Question: See the figure below for a solution in VS2008 which implements WCF between a Cient and a Host. The Client is a simple Windows Form Application and the Host is a Console Application. I intend to use a Windows Service as the Host, but for now I am using a Console Application for simplicity and debugging.
The communication between the two is the DCCService (WCF portion) using netNamedPipeBinding; the Client and Host will all reside on the same machine. Also, I know it is good practice to separate the WCF service from the Host, so that the Host can easily be changed, which is good in my case.

Where should the work be done that clients will call?
The work I want my service to do is to poll a hardware controller at a set interval constantly in the background. While the DCCService exposes methods to any clients that want to know about this data.
Should the hardware controller code (setup(), connect(), work() etc.) be done in DCCService Project or Host Project? If it is done in the Host Project how does the DCCService class grab the data from the Controller class in the Host project? Likewise, how would this be done if Controller class were in DCCService Project? Which is better?
I think I am missing something fairly basic here. I appreciate the help or advice. Please let me know if I need to be more clear.
Ryan R.
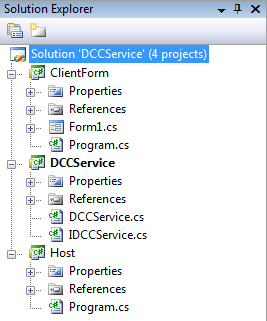
Answer: The code that polls the device is logically part of your WCF service, not the host project. Whether the code physically resides in the WCF service project or a class library referenced by the WCF service project is personal preference.
Here's how I've done it.
I have a WCF CollectionService that is hosted in a Windows service. The CollectionService project obviously has a 'CollectionService' class that implements the WCF-enabled 'ICollectionService' interface, which is how clients interact with the CollectionService.
In this same project, I have a 'Collector' class that has a private constructor, preventing instances of the class from being created outside the scope of the class. The class has a private list of 'Collectors' that it maintains. The class also has two static functions - 'Start()' and 'Stop()'.
When a client wants to start a 'Collector', it invokes the 'Start()' operation of the CollectionService. This CollectionService, in turn, calls the static 'Collector.Start()' function which creates a 'Collector' instance and stores it in the static list of 'Collectors'. When a client wishes to stop the 'Collector', it invokes the 'Stop()' operation of the CollectionService, which translates into a call to the static 'Collector.Stop()' function, stopping the 'Collector' and removing it from the list.
When a 'Collector' is instantiated, it starts a new thread that begins collecting data and making it available to interested parties. Otherwise, the 'Collector' instance would simply sit in the list of 'Collectors' and not do anything.
Because I'm dealing with threads, obviously I have to deal with synchronization issues, like synchronizing access to the static list of 'Collectors'. I don't want a client trying to start a 'Collector' while someone else is trying to shut it down.
That's it in a nutshell.
If you have not created the Windows service yet, here are two SO posts that I've written giving step-by-step instructions for how to do it.
- <URL>
The first link basically gets you to the service; the second shows how to install/uninstall it without requiring 'InstallUtil'.
I hope this helps.
If only one 'Controller' can be running, then subsequent calls to start a 'Controller' could simply be ignored, possibly with a return message indicating it is already running.
If you want multiple clients to access the data from the 'Controller', this is pretty straightforward. You simply need to maintain a list of subscribers. The 'Controller' simply sends the data to any subscribers in the list.
Such a Publish-Subscribe framework in WCF already exists. You can read the details here:
<URL>
You can download this framework for free from Juval Lowy's website, <URL>. I am using this concept to signal CollectionService events to interested parties. I expect you can use the same concept to provide data to multiple clients.